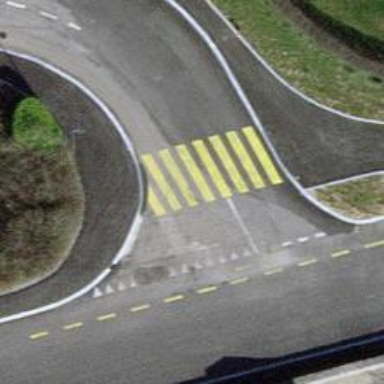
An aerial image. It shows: Zebra crossing on the road.